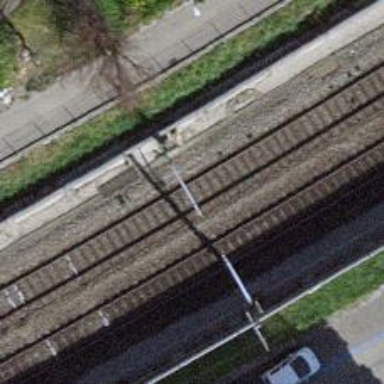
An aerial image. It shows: Railway signal.